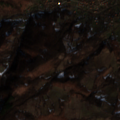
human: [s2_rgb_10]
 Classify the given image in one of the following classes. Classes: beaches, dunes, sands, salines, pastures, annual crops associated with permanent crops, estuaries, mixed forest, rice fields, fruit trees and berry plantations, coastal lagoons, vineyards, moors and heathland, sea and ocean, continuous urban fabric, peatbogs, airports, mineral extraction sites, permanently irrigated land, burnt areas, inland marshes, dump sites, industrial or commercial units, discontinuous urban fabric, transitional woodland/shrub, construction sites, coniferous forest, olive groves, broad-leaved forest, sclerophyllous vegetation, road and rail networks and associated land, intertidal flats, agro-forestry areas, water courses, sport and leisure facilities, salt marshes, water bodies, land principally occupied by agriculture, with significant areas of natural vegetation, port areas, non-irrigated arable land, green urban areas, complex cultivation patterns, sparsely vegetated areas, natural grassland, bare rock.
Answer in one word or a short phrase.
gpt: discontinuous urban fabric, land principally occupied by agriculture, with significant areas of natural vegetation, broad-leaved forest